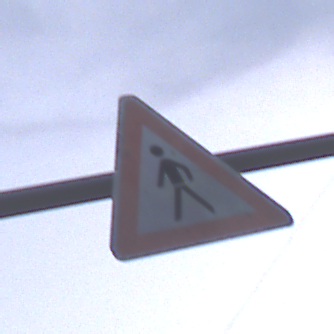
Verkehrszeichen: FussgaengerRechts
Umgebung: Outdoor, Urban
Tageszeit: SunriseSunset
Wetter: PartlyCloudy
Licht: Natural
Jahreszeit: NotSpecified
Kontrast: LowContrast